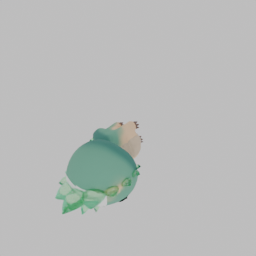
Label: animals